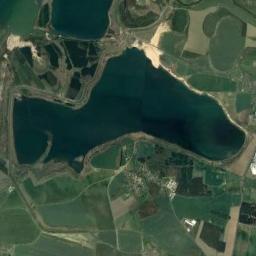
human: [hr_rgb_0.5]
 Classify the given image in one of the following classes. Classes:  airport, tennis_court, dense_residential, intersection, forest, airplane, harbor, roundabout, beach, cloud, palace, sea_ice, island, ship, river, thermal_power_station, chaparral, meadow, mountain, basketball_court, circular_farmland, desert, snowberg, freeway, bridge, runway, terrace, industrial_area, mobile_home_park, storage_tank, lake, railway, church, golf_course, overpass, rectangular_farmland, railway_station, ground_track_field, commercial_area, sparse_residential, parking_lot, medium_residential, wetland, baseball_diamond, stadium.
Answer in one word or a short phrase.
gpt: lake